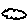
Label: cloud